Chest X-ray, PA view. Patient: 40 years old, sex M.
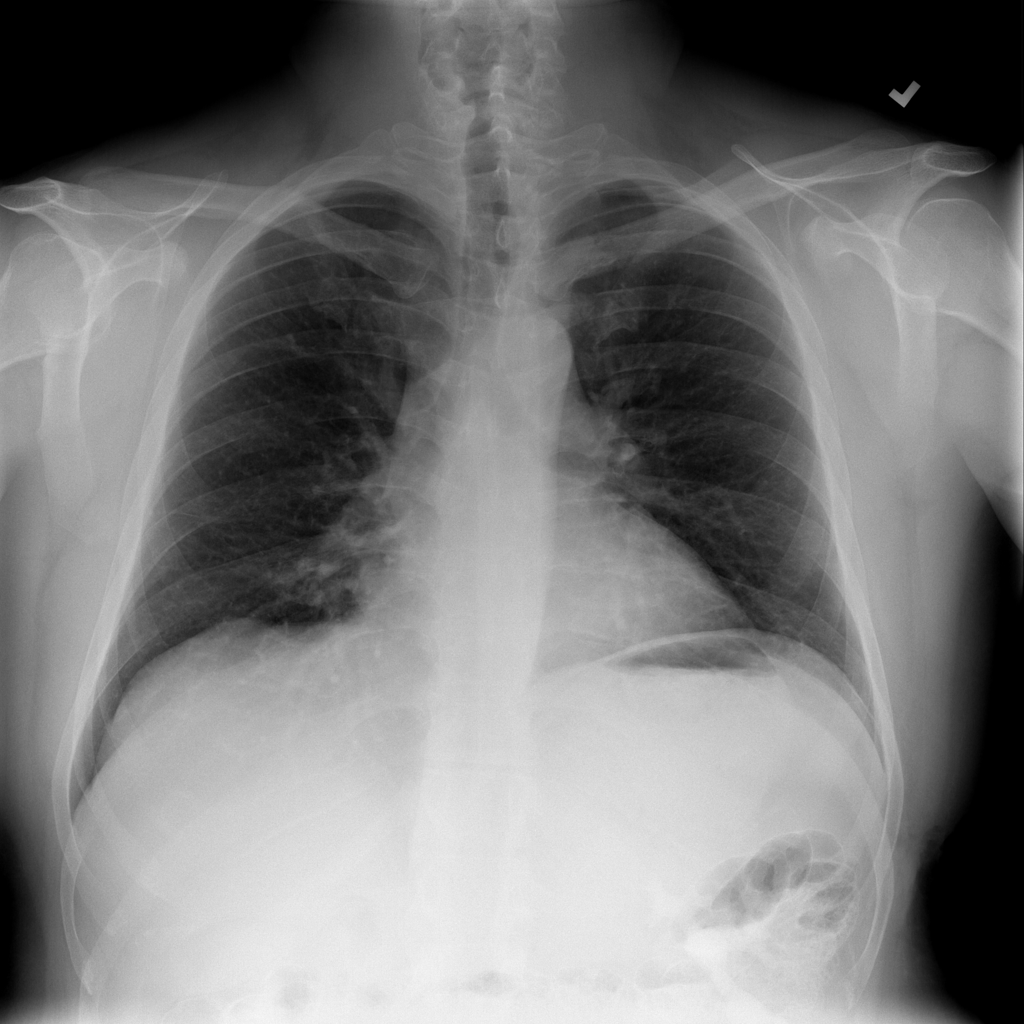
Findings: No Finding